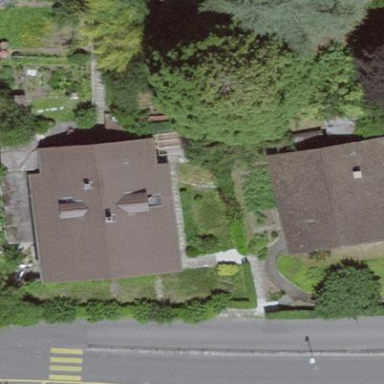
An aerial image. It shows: Residential building.